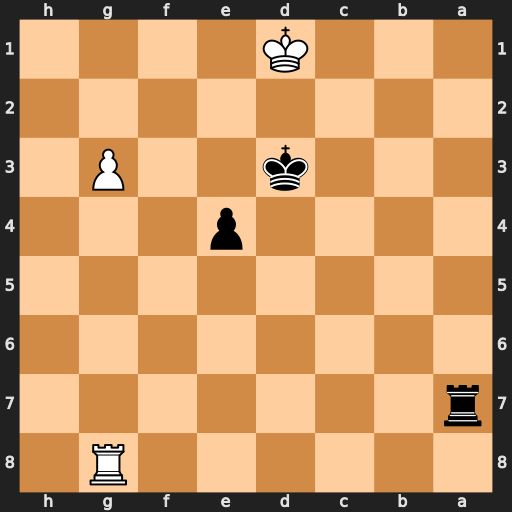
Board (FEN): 6R1/r7/8/8/4p3/3k2P1/8/3K4
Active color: b
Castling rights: -
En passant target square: -
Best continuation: Ra1#